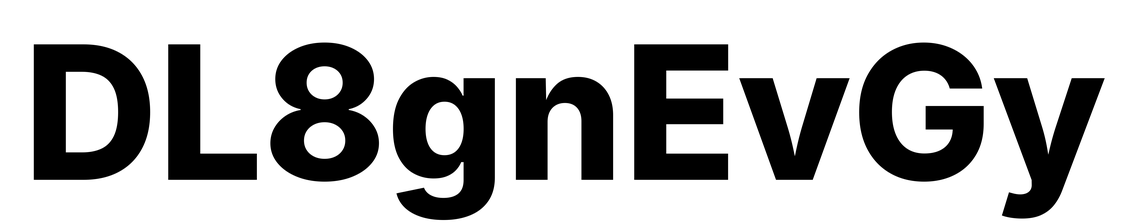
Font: Inter_ExtraBold